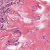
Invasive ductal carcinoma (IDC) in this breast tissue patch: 1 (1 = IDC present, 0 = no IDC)